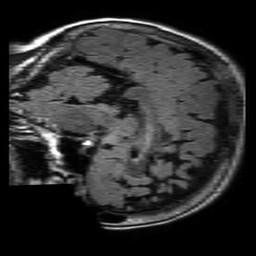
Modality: FLAIR
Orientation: sagittal
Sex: female
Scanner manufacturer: philips
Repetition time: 11 s
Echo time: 0.125 s